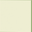
Piece: xx